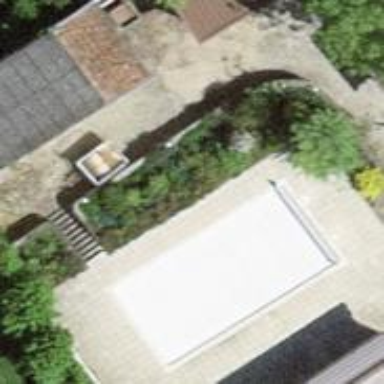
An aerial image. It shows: Swimming pool located in leisure land.